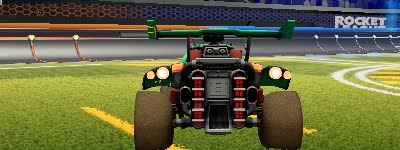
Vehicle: octane